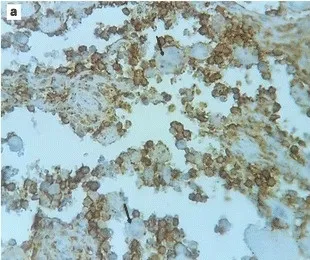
Mononuclear cells stained strongly positive for CD1a, whereas giant cells with emperipolesis stained negative (black arrows) (a).
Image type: pathology (immunostaining)